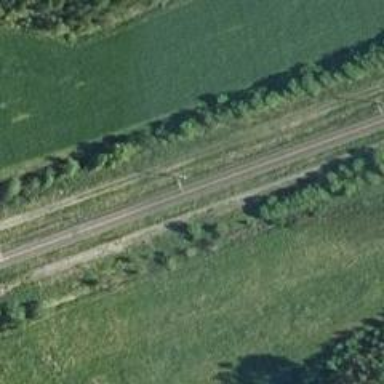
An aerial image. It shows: Railway signal with catenary mast.